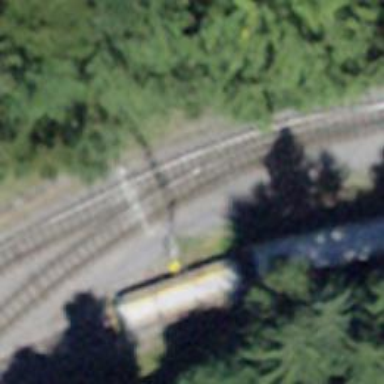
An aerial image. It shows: Narrow-gauge railway siding with 1 track. The track is electrified with contact line.